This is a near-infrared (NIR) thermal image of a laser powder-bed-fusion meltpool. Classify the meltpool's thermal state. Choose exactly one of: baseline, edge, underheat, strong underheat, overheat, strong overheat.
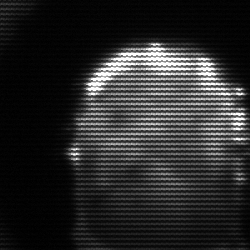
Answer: baseline